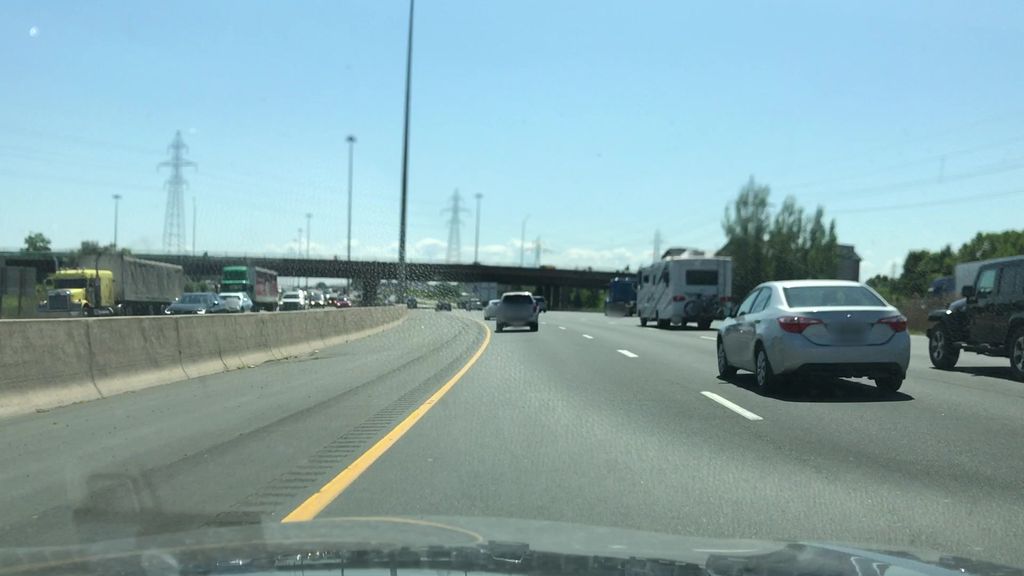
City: hamilton